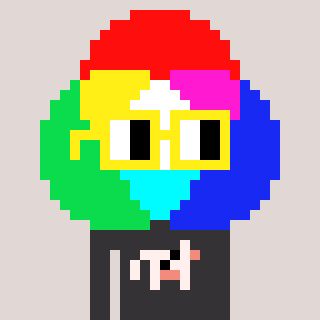
a pixel art character with square yellow glasses, a color circle-shaped head and a grayscale-colored body on a warm background